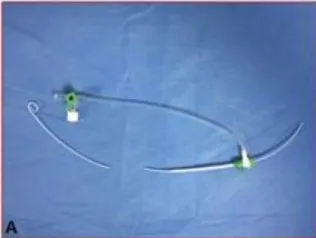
During right heart catheterization, the 6F pigtail catheter (arrow) was entrapped in the chordate tendineae of the septal leaflet of the tricuspid valve (A).
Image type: radiology (x_ray)